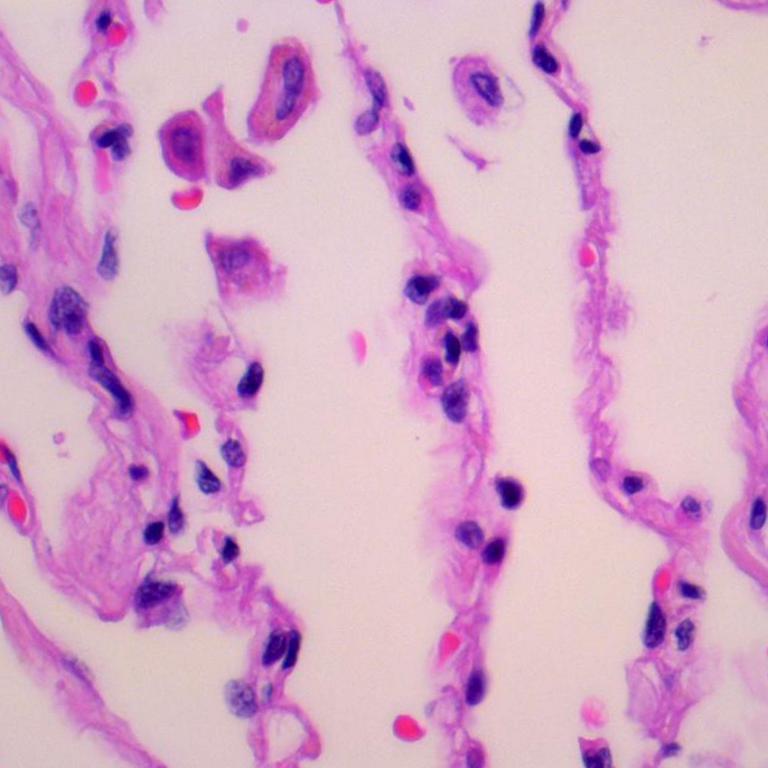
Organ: lung
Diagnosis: benign